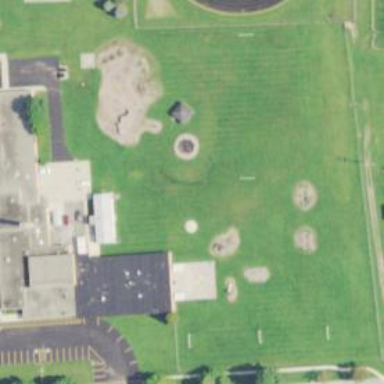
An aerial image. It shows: School building.